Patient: sex F, age 68
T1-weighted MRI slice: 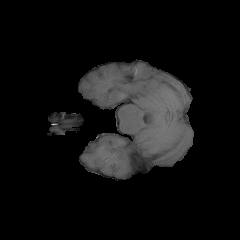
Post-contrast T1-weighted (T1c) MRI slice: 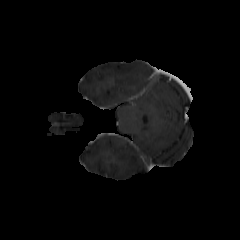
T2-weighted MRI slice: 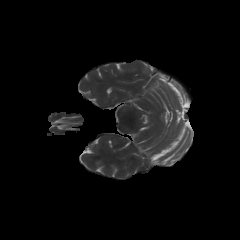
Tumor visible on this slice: no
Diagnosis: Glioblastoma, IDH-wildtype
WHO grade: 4